五年级 · 组合几何学
答案: 如图, 用长度相同的篱笆靠墙围成两个梯形菜地, 这两个梯形菜地的面积相比, （）。

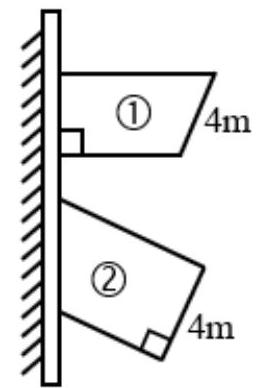
A. (1)号菜地大
B. (2)号菜地大
C. 一样大
D. 无法判断
答案: B
解析: 答案: $\mathrm{B}$

【分析】两个图形都是直角梯形, (1)号图形的腰长是 4 米, 它的高小于腰长, (2)号图形的高是 4 米,所以(1)号图形的高小于 4 米, 即(2)号的高更长一些。两个梯形菜地的篱笆长度相等, 减去 4 米后, 都等于梯形的上下底之和, 即两个图形的上底和下底的和相等, 根据梯形的面积 $=$ (上底 + 下底 $) \times$ 高 $\div 2$可知, 当 (上底+下底) 的和一定时, 决定这个梯形面积的大小就看高的大小, 通过分析, (2)号的高更长一些，所以(2)号图形的面积也就更大一些。

【详解】根据分析得, (2)号图形的高比(1)号图形的高更长一些, 当两个图形的上底与下底的和一定时,根据梯形的面积公式可知, 因为(2)号图形的高比(1)号图形的高更长, 所以(2)号图形围的菜地面积也就比(1)号图形围的菜地面积大。

故答案为: B

【点睛】此题主要考查直角梯形的特征以及灵活运用梯形面积的计算方法。